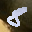
Label: 8